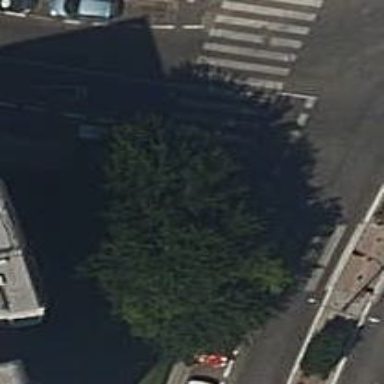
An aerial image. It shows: Bollard barrier.